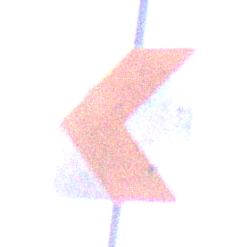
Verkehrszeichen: RichtungstafelnInKurvenKleinRechts
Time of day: Midday
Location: Outdoor (Nature)
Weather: Clear
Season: NotSpecified
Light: Natural